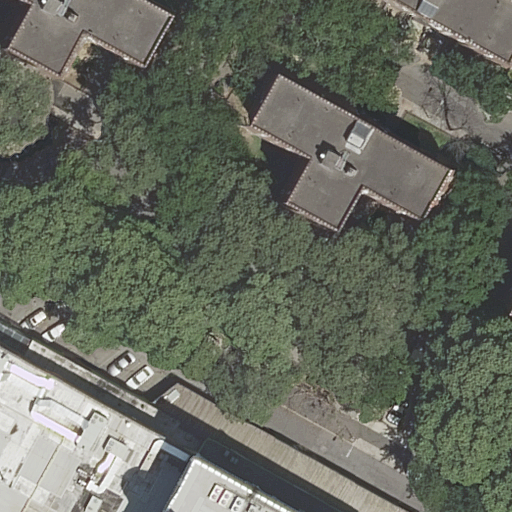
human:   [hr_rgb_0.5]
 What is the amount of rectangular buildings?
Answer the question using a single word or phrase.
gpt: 4

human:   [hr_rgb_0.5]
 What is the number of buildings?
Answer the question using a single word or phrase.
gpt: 6

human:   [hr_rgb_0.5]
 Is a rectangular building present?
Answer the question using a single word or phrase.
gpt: yes

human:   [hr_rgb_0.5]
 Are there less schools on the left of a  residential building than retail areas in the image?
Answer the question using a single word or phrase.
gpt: no

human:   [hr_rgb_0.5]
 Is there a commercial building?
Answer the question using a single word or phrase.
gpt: no

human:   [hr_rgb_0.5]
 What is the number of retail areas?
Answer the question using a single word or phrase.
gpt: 1

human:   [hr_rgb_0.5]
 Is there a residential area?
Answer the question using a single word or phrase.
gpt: yes

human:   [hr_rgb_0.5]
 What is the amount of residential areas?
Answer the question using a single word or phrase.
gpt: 1

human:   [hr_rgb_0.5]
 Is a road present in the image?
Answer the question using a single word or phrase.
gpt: yes

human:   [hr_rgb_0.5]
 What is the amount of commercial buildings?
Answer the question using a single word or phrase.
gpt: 0

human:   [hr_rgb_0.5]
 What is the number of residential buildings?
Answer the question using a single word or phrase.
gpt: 5

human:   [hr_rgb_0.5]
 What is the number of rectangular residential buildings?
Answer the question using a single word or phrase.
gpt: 3

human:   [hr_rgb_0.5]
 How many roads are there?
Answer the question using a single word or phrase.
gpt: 1

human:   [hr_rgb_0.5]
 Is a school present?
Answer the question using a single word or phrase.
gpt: yes

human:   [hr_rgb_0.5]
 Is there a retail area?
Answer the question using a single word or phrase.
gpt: yes

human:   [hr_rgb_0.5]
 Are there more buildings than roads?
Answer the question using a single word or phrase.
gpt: yes

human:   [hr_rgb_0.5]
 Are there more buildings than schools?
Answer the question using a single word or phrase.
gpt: yes

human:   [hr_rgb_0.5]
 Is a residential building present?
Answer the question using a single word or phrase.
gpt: yes

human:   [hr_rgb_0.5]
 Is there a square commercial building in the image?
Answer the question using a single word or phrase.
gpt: no

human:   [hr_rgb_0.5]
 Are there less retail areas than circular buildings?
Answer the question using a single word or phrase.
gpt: no

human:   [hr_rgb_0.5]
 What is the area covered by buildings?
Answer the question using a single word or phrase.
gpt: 1978m2

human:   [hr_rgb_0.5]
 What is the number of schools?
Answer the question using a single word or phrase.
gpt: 1

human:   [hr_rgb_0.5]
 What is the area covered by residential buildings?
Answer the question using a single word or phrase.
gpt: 1551m2

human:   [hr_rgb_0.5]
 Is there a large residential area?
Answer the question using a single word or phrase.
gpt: no

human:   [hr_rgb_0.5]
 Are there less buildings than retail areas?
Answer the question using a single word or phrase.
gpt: no

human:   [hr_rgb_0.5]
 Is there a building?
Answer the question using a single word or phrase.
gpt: yes

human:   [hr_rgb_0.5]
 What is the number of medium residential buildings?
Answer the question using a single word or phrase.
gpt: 1

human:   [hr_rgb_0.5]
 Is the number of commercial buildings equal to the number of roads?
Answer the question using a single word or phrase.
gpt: no

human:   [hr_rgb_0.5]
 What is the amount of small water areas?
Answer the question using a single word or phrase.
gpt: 0

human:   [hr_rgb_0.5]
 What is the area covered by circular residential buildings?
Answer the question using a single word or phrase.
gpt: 0m2

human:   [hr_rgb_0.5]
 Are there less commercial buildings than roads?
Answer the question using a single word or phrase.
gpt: yes

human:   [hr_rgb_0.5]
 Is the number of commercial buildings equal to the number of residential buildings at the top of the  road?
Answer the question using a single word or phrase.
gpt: no

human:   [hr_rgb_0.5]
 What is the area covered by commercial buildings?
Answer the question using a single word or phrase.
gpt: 0m2

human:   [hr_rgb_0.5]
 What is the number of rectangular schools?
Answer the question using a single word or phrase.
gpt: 1

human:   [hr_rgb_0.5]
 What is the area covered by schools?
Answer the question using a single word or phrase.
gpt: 426m2

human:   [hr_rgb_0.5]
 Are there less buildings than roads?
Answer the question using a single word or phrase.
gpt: no

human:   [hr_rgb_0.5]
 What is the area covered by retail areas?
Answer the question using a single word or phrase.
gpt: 8157m2

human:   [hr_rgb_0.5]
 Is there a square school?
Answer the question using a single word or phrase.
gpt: no

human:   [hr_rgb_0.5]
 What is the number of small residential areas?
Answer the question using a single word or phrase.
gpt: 1

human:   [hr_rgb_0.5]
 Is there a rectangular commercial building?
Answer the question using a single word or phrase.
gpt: no

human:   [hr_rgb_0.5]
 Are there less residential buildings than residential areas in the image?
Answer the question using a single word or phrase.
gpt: no

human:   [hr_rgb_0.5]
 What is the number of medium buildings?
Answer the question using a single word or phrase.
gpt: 2

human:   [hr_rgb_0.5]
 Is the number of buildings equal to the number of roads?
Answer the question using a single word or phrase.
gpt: no

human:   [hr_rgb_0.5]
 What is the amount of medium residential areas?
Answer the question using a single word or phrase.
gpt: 0

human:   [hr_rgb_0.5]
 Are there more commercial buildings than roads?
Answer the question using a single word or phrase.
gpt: no

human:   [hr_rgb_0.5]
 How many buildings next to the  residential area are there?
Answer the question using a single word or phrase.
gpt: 6

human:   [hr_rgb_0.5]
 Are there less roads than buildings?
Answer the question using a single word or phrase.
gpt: yes

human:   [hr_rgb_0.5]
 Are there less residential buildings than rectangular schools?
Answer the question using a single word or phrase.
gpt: no

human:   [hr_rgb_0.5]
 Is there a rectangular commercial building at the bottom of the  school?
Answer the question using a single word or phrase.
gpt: no

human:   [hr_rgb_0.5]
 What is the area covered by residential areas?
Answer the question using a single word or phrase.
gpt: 0m2

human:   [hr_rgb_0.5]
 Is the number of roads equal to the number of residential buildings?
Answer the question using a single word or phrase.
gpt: no

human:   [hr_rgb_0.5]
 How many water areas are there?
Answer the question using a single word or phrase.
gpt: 0

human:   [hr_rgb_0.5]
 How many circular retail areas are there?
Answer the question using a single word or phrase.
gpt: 0

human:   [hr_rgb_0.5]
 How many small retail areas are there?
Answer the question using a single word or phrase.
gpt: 0

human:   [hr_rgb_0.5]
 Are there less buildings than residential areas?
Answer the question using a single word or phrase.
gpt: no

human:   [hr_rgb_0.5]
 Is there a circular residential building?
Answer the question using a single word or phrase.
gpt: no

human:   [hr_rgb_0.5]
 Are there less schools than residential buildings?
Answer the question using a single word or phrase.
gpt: yes

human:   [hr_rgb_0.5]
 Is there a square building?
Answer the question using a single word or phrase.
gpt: no

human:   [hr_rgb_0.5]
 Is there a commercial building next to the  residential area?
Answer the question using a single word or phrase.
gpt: no

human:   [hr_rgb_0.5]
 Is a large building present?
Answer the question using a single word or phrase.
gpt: yes

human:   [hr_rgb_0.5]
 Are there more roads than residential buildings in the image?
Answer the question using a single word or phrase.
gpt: no

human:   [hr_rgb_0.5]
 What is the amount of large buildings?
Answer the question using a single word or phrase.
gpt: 2

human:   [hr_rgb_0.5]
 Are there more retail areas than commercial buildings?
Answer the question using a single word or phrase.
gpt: yes

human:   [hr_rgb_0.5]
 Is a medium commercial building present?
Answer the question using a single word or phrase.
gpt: no